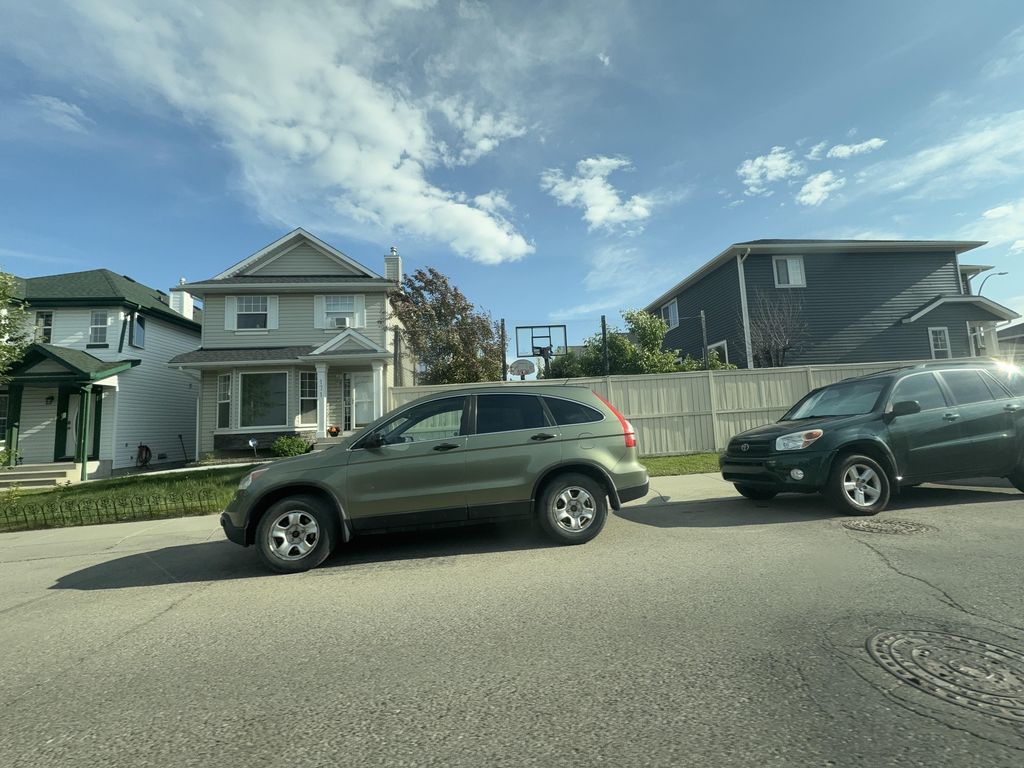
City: calgary